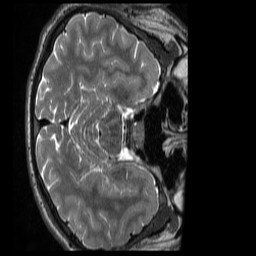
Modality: T2w
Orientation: axial
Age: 23
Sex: male